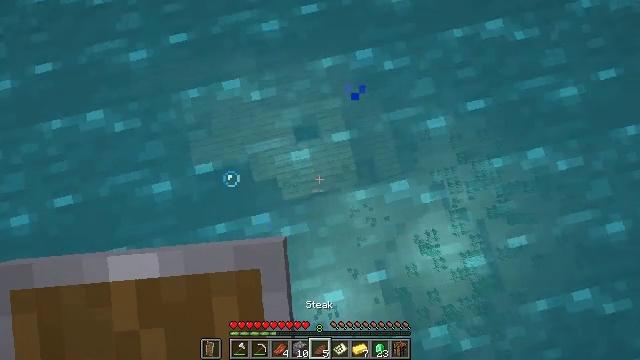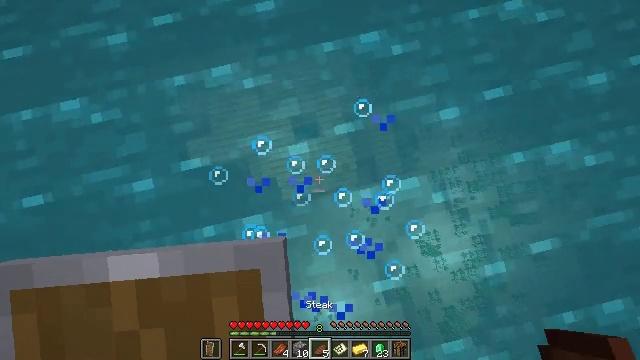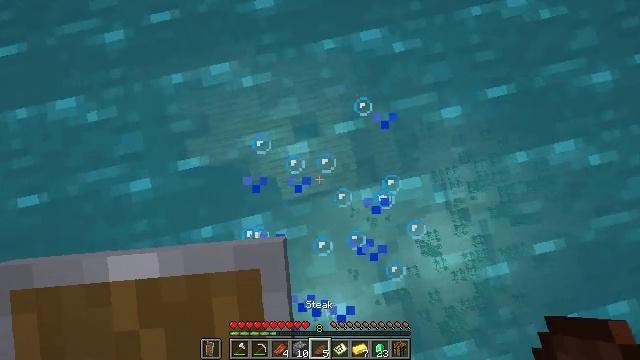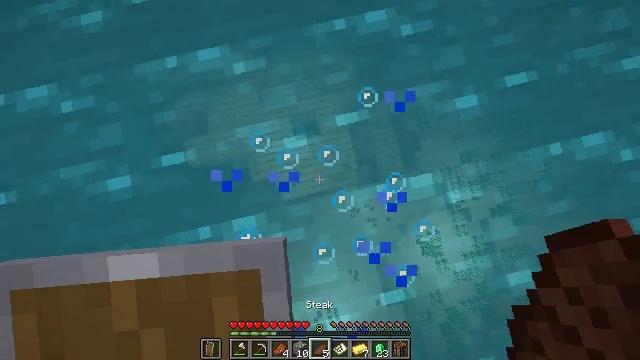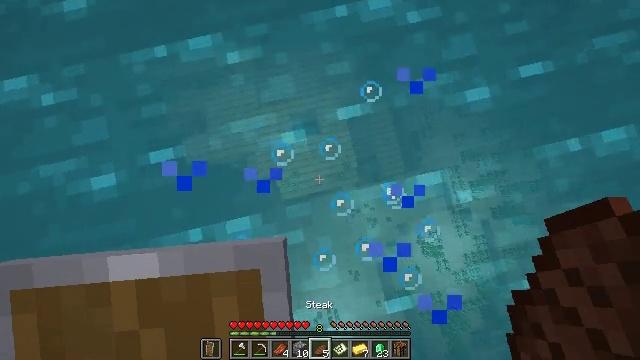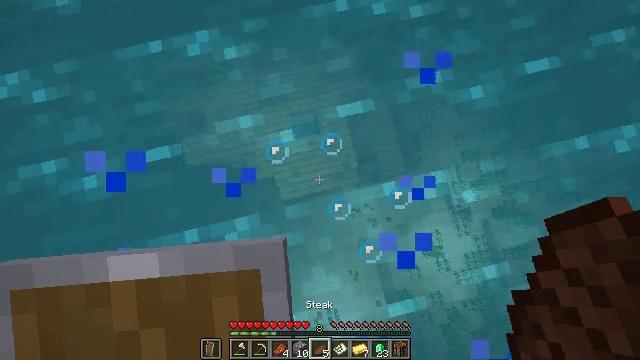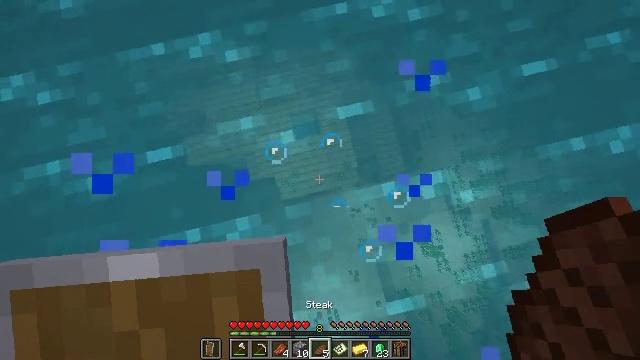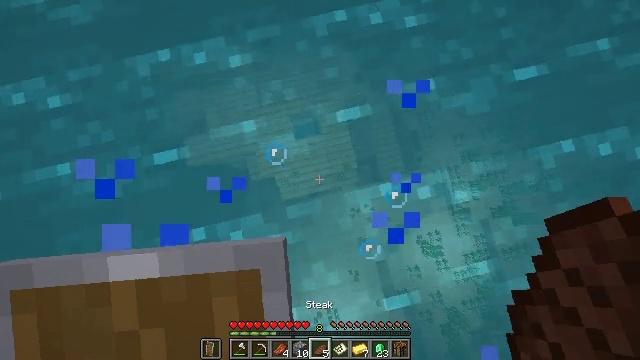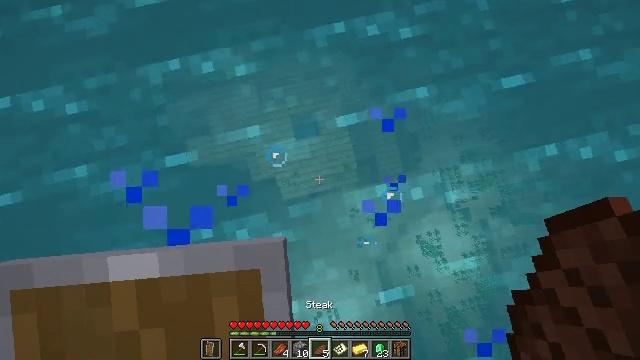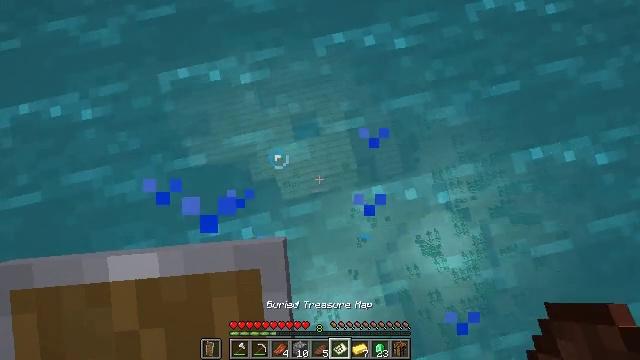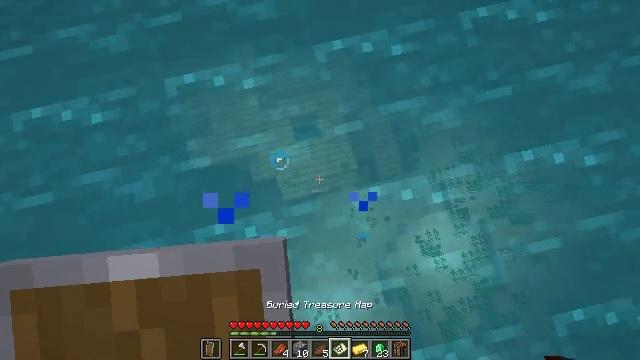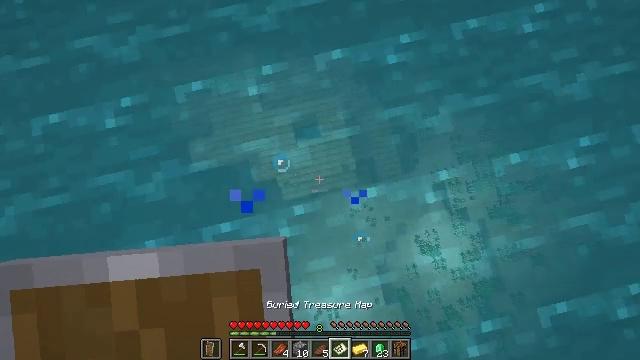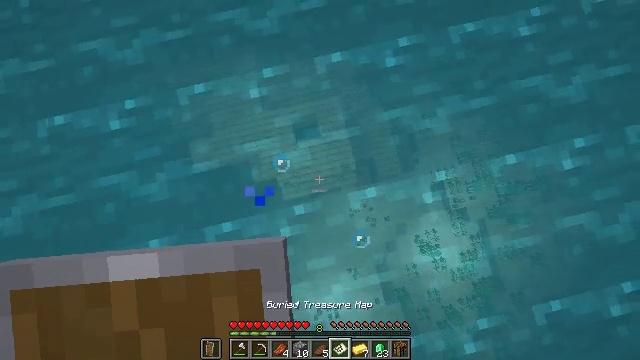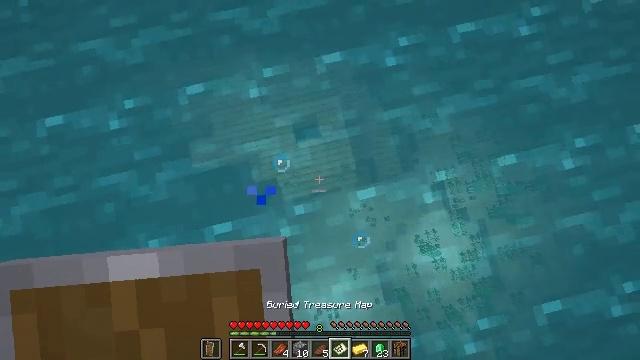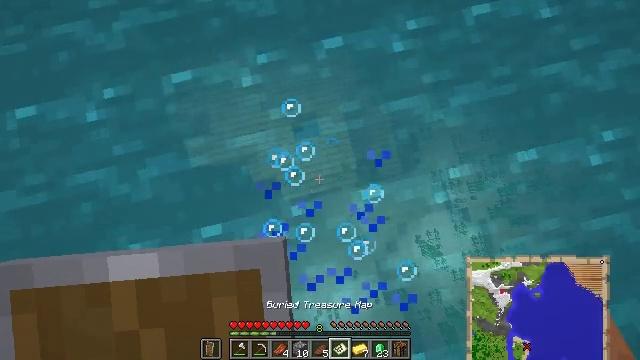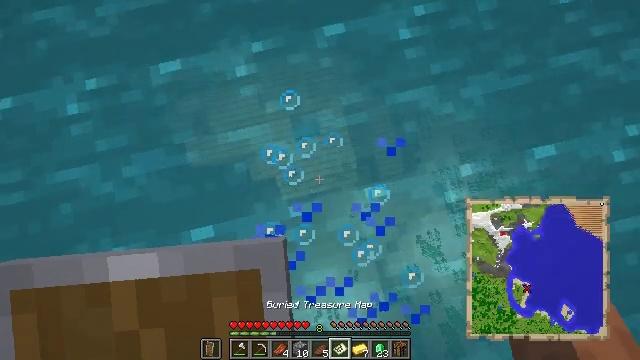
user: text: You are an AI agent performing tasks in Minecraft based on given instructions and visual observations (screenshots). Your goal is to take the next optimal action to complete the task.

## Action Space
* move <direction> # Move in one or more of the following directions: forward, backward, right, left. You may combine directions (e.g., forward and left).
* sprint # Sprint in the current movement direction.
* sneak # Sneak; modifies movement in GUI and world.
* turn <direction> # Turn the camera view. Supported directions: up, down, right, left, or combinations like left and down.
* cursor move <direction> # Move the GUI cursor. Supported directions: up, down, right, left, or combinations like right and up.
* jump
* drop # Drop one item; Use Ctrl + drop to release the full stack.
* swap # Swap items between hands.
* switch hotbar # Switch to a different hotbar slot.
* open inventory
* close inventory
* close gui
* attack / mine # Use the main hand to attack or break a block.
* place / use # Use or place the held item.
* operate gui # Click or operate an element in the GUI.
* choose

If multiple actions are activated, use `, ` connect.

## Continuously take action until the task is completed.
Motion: motion action
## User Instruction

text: Remove a filled map from the inventory.
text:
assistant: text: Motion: jump
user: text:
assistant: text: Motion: jump
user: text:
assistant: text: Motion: jump
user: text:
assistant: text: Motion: jump
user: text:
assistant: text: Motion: jump
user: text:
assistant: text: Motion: jump
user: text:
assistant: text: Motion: jump
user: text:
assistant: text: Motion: jump
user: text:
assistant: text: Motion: jump
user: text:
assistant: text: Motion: jump
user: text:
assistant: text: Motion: jump
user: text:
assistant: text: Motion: jump
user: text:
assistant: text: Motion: jump
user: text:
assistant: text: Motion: jump
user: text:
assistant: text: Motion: jump
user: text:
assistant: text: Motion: jump
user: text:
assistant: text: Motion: turn left, jump
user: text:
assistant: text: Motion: jump
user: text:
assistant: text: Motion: jump
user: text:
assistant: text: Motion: jump
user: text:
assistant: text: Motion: turn left and up, jump
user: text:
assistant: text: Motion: move forward, turn left, jump
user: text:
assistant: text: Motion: move forward, jump
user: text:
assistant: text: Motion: move forward, jump
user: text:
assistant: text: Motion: move forward, sprint, jump
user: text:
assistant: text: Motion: move forward, sprint, jump
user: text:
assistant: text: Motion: move forward, sprint, jump
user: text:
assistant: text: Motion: move forward, sprint, jump
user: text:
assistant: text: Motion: move forward, sprint, turn left, jump
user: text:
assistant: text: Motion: move forward, sprint, turn left and down